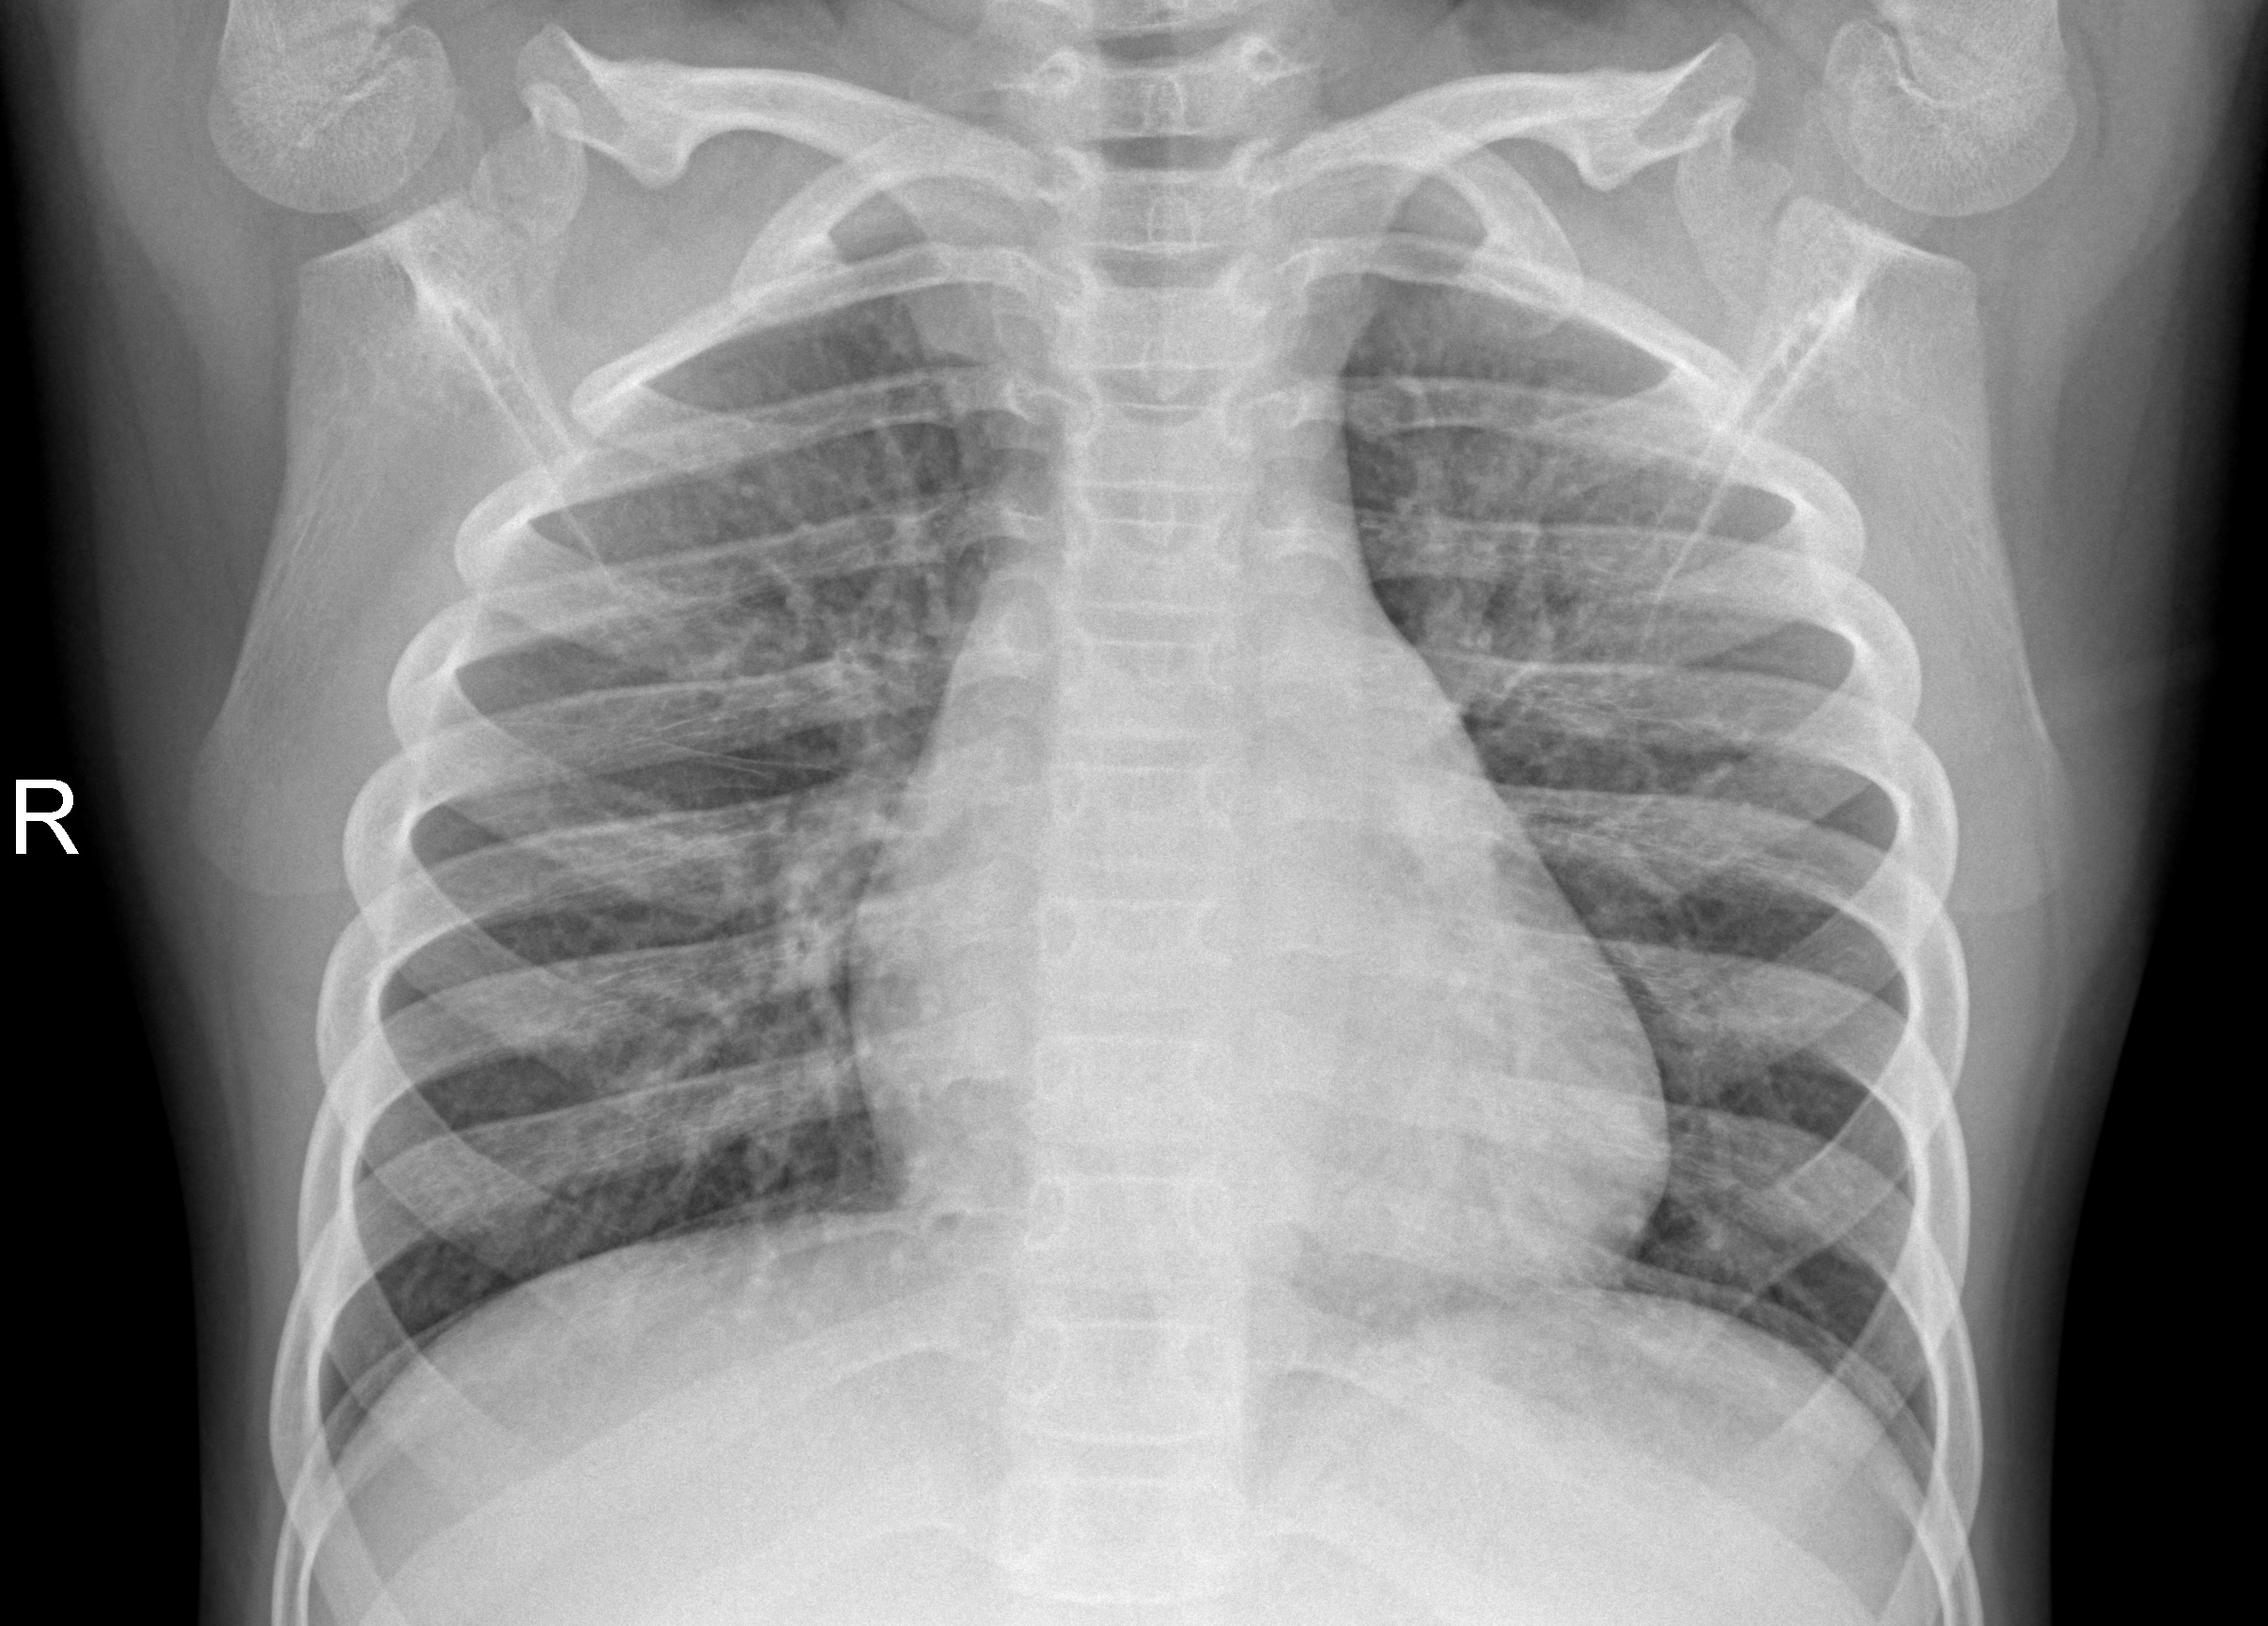
Diagnosis: NORMAL